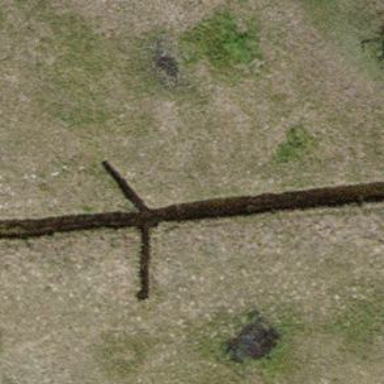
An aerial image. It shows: Ditch in the surroundings.